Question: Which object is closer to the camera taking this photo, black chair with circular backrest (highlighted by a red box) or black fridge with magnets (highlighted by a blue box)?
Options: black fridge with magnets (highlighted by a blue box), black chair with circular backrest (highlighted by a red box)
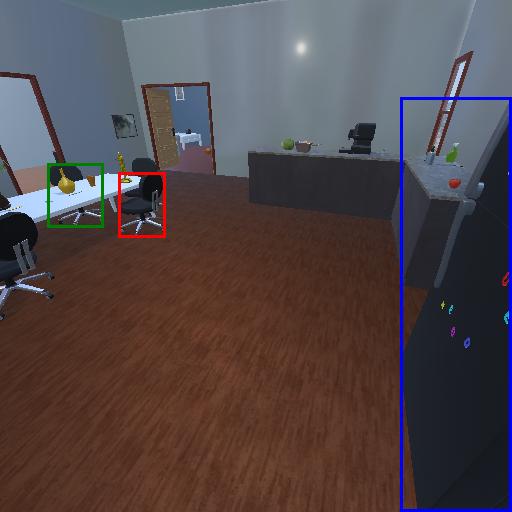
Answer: black fridge with magnets (highlighted by a blue box)